Question: Hi everybody i have the next Query
'''
SELECT
ges_gestor_id,
spo_sponsor_id,
crt_numinterno_id,
crt_version_id,
car_fecemision,
car_fecvncmto,
car_pribruta_t,
car_signo,
car_numcuota_id,
CASE Sum(car_pribruta_t * car_signo)
WHEN 0 THEN 'Cobrado'
ELSE 'Pendiente'
END AS car_deuda
FROM Cartera
WHERE crt_numinterno_id = 287623
GROUP BY crt_numinterno_id
'''
im trying to group by this query only by one column. I remember that i see one form to do this in SQL Server 2008 using rownumber and over partition but i'm new in SQL Server and i don't know how do this. Somebody could help me please. Thanks

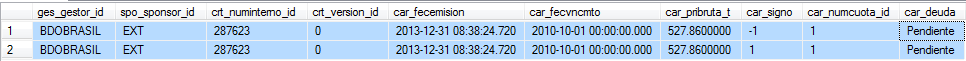
Answer: Would it be something like this?
'''
SELECT
max(ges_gestor_id),
max(spo_sponsor_id),
max(crt_numinterno_id),
max(crt_version_id),
max(car_fecemision),
max(car_fecvncmto),
max(car_pribruta_t),
max(car_signo),
max(car_numcuota_id),
CASE Sum(car_pribruta_t * car_signo)
WHEN 0 THEN 'Cobrado'
ELSE 'Pendiente'
END AS car_deuda
FROM Cartera
WHERE crt_numinterno_id = 287623
GROUP BY crt_numinterno_id
'''